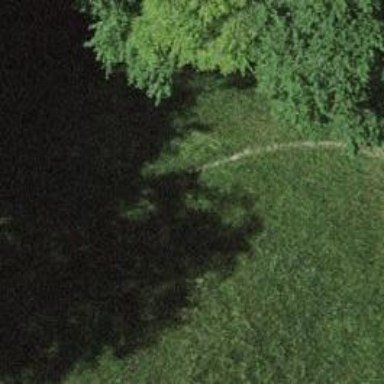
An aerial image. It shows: Unpaved path.